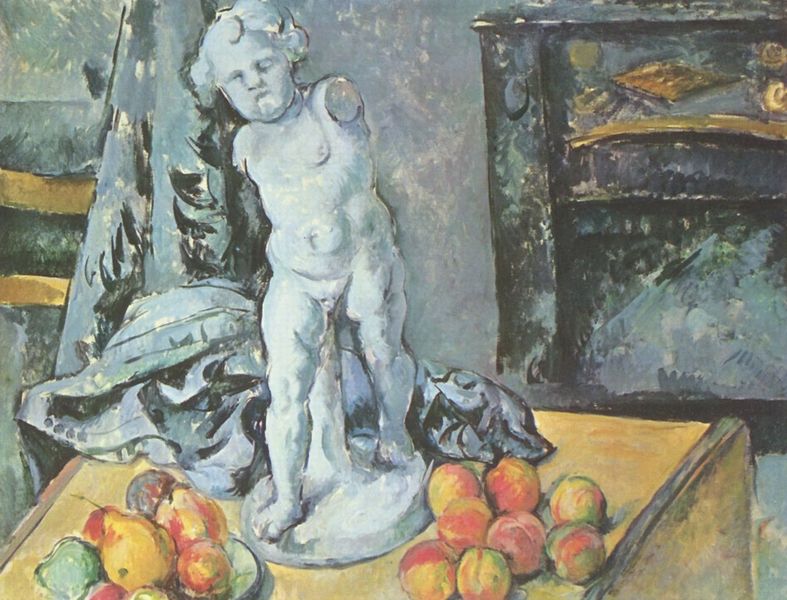
Titel: Stilleben mit Statuette
Künstler: Paul Cézanne
Standort: Stockholm
Institution: Nationalmuseum
Schlagwörter: akt, blau, gemälde, nackt, schatten, weiß, cezanne, gelb, grün, mädchen, ocker, brust, fenster, grau, hell, hintergrund, holz, marmor, orange, raum, schwarz, stuhl, tisch, vordergrund, obst, rot, tuch, alt, regal, arm, arme, falten, gesicht, samt, schale, sockel, stein, teller, innenraum, möbel, tischdecke, vorhang, figur, interieur, mantel, decke, kind, locken, traurig, kamin, ofen, engel, frucht, früchte, putte, putto, skulptur, statue, stilleben, stillleben, telle, beine, apfel, äpfel, kommode, lehne, perspektive, farben, romantik, treppe, tafel, gardine, büste, draperie, nabel, bronze, plastik, plinthe, junge, birne, birnen, arrangement, antike, knabe, blautöne, oberfläche, torso, entwurf, kunst, fragment, komode, anrichte, obstschale, paul cezanne, antik, eros, pfirsich, graublau, kin, pfirsiche, pflaume, vorhand, amor, obstteller, armlos, surealismus, ohne arme, innne, antike statue, möbek, keine arme, ohne arm